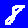
Digit: 8